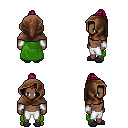
a pixel art fantasy rpg character, male body template, human, dark skin, green cape, white pants, pink long topknot hairstyle, cloth hood, white cloth bracers, gray slippers, four views (front, back, left, right), 2x2 character sprite sheet, small pixel art, hard edges, no anti-aliasing